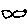
Label: fish